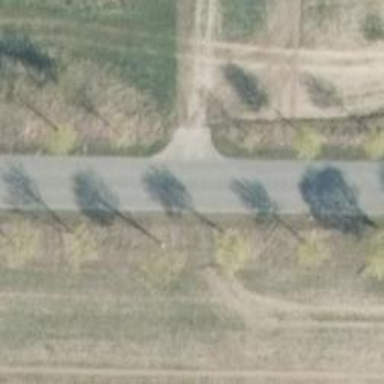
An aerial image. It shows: Unclassified road with asphalt surface.